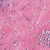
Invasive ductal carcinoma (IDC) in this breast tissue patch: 0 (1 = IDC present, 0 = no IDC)